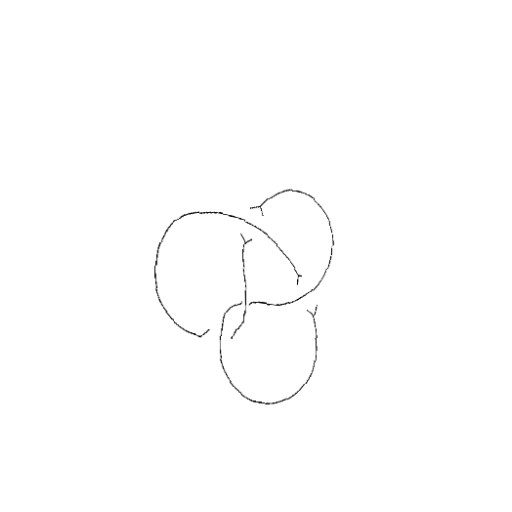
Crossing number: 4